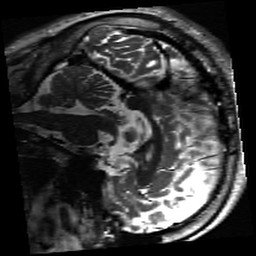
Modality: inplaneT2
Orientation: sagittal